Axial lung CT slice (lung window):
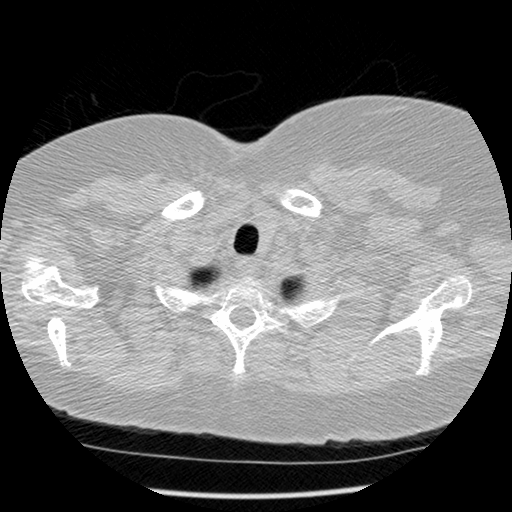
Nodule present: no